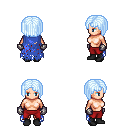
a pixel art fantasy rpg character, female body template, human, light skin, blue tattered cape, red pants, white cyan pageboy hairstyle, metal gloves, black shoes, four views (front, back, left, right), 2x2 character sprite sheet, small pixel art, hard edges, no anti-aliasing